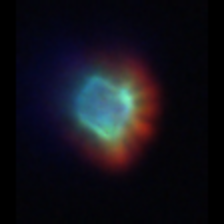
Taxon: Gyrodinium
Group: Dinoflagellates